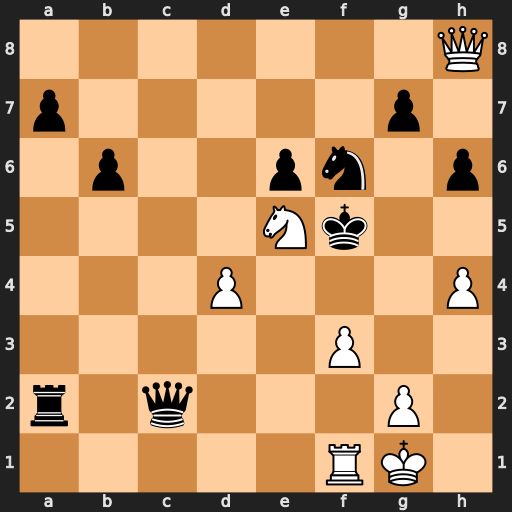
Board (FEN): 7Q/p5p1/1p2pn1p/4Nk2/3P3P/5P2/r1q3P1/5RK1
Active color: w
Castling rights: -
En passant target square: -
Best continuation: Qxg7 Qxg2+ Qxg2 Rxg2+ Kxg2